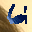
Label: 6